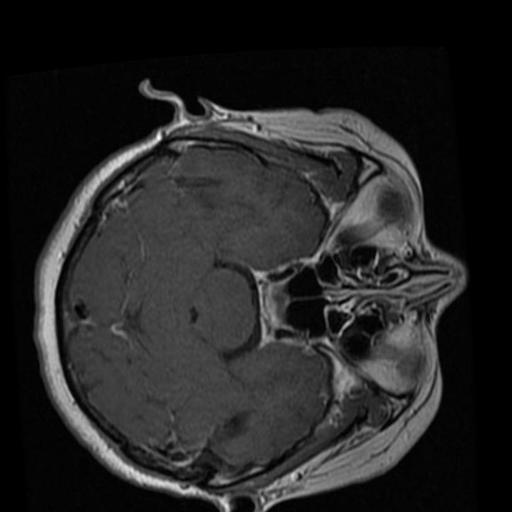
Label: brain_tumor